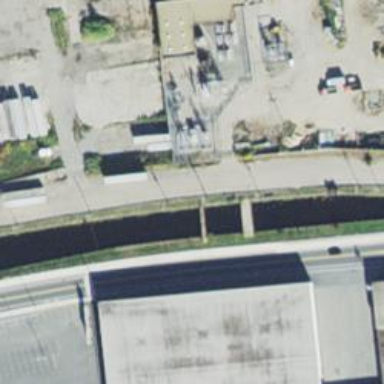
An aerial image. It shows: Path on bridge.